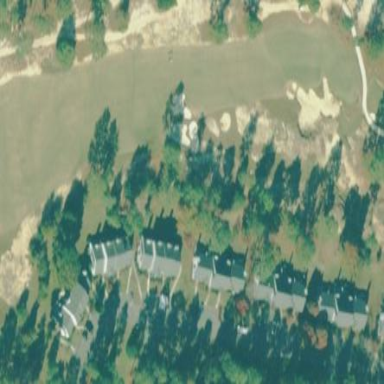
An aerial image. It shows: Sand bunker on golf course.